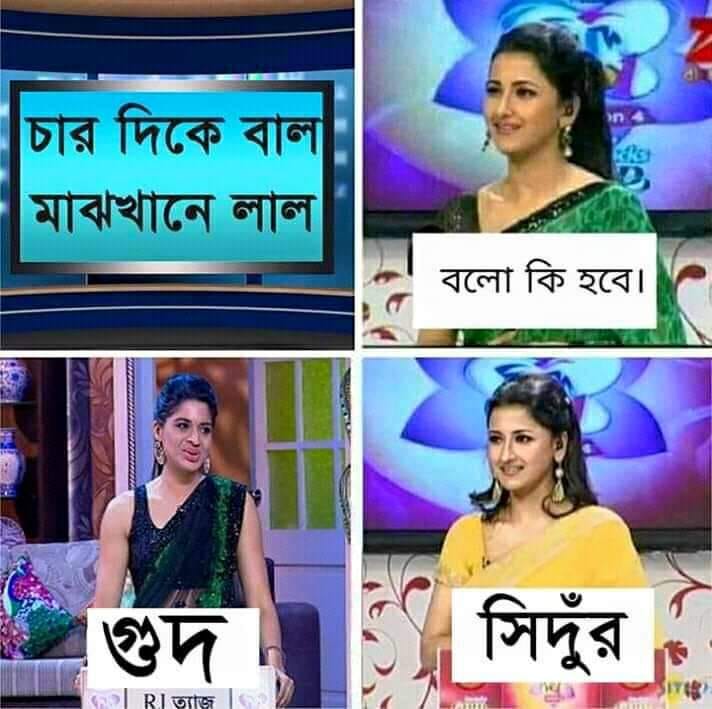
Caption: চার দিকে বাল মাঝখানে লাল     বলো কি হবে   গুদ    সিঁদুর
Label: hate